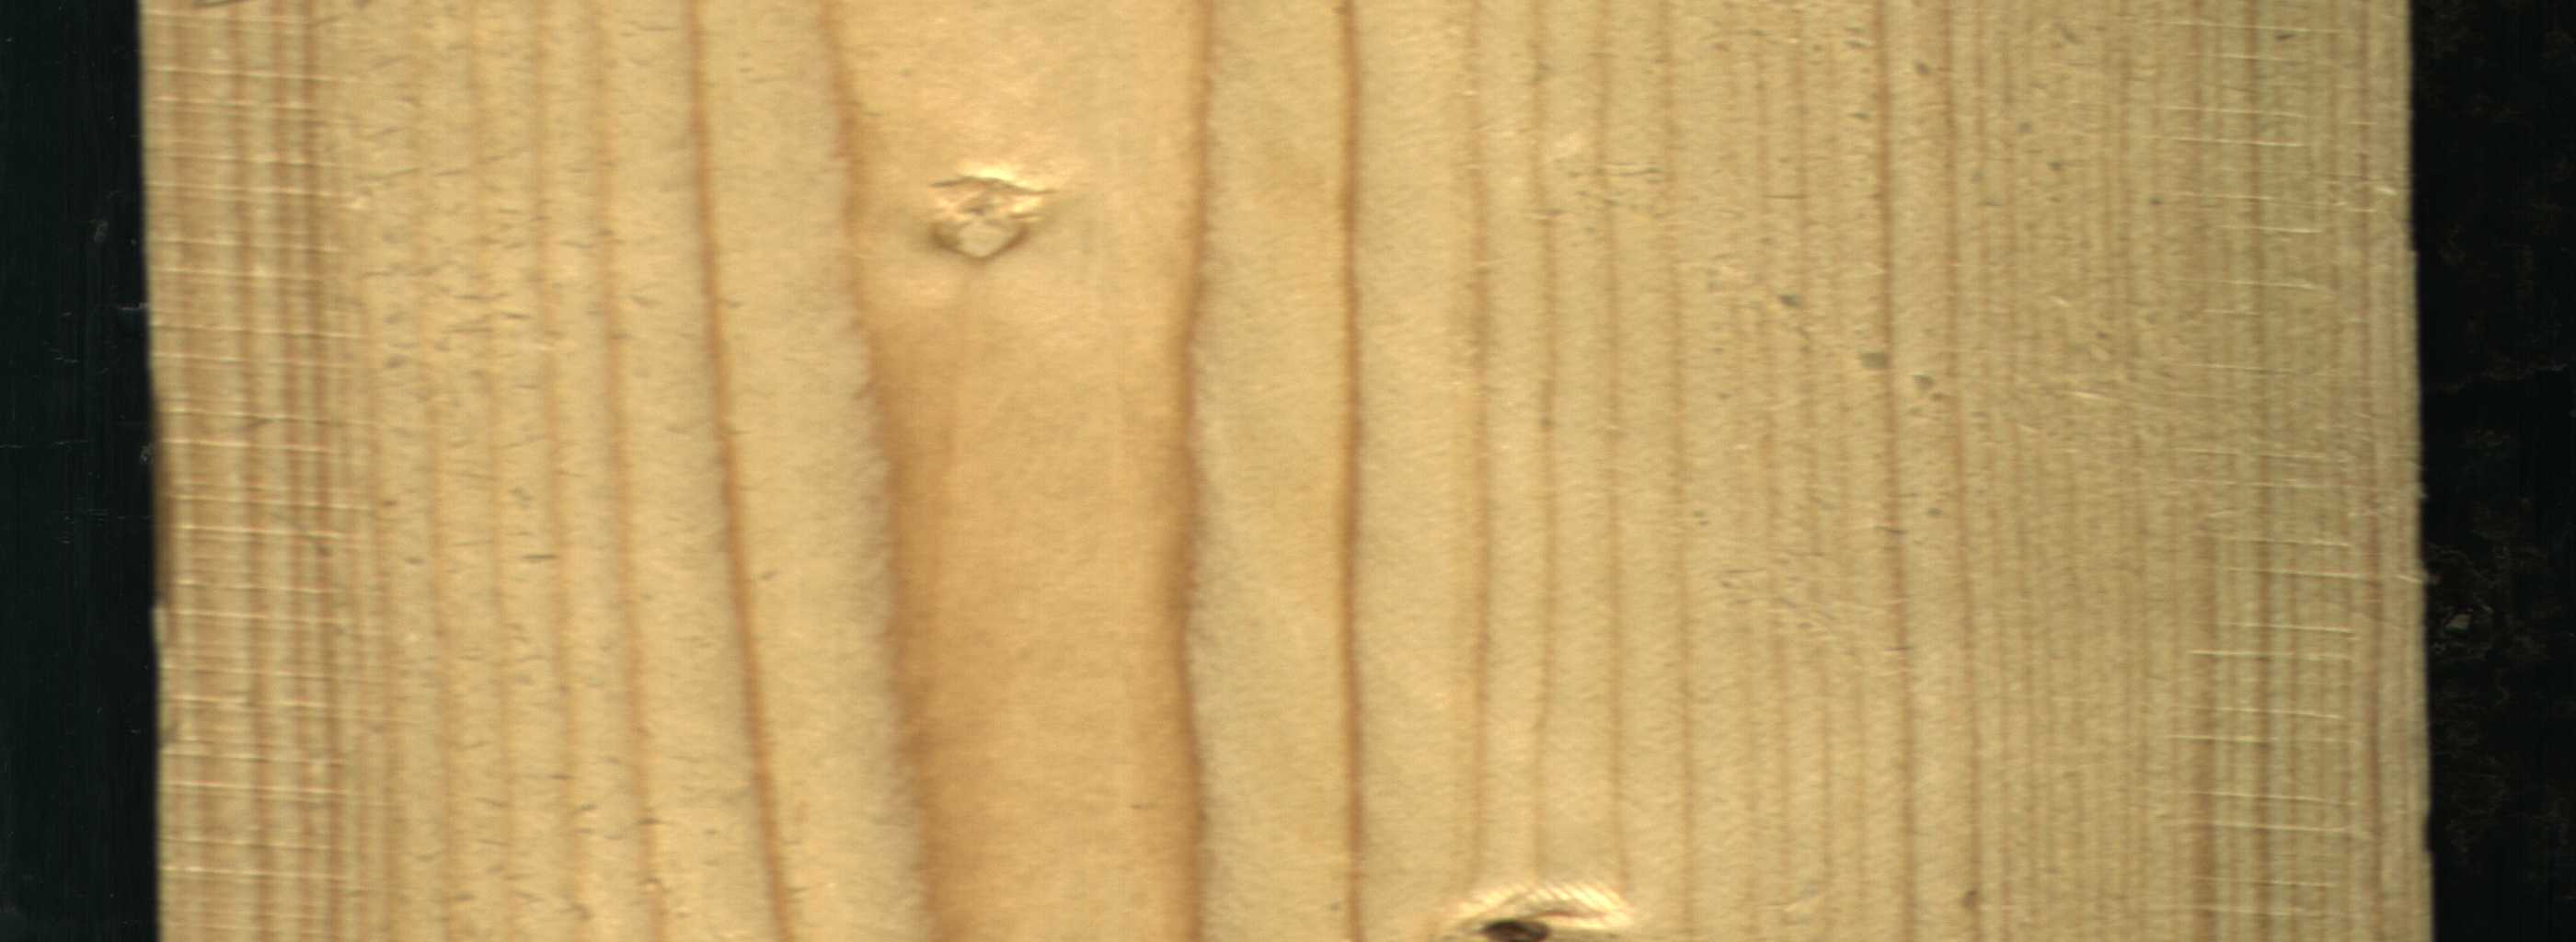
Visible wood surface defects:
Dead_Knot
Live_Knot